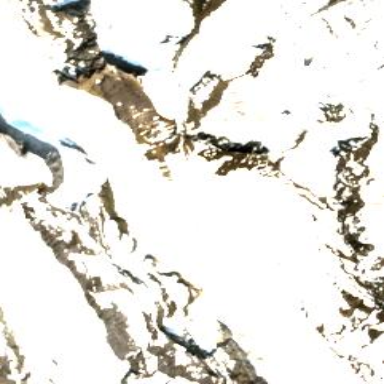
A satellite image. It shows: Majestic glacier in the distance.